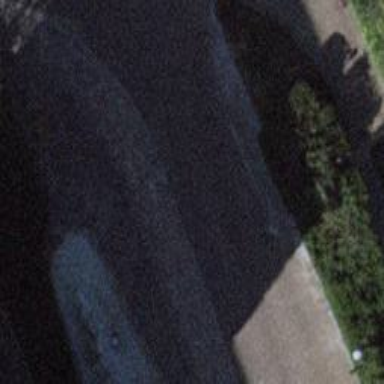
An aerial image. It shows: Sidewalk.